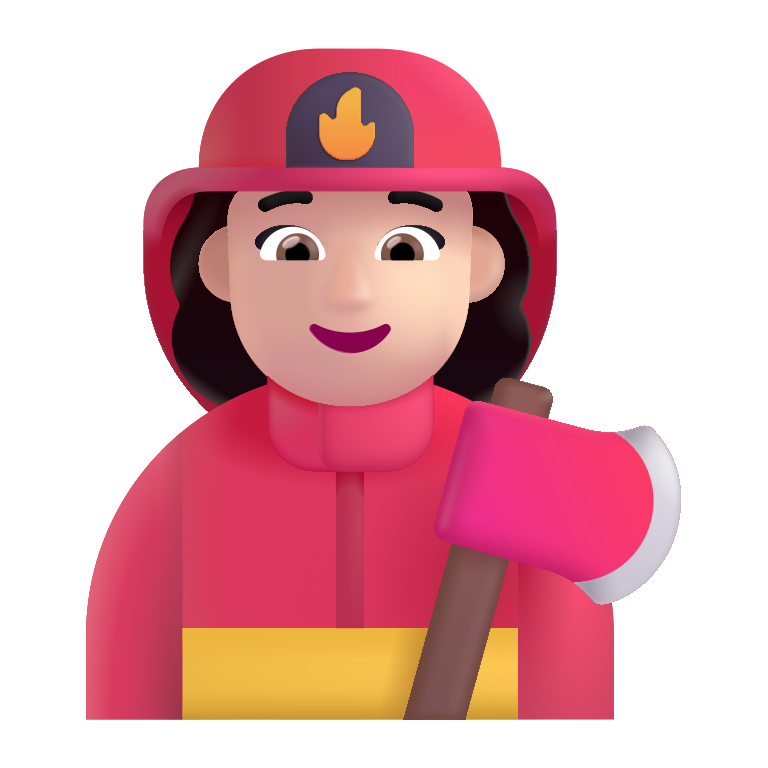
woman firefighter color light